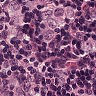
Metastatic tissue present: yes